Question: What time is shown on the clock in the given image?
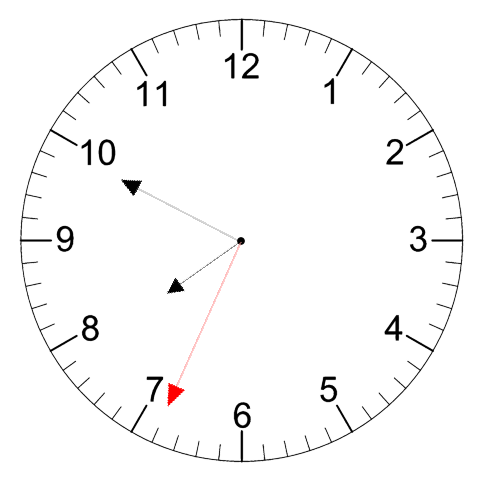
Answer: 07:49:34